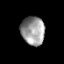
Tissue: prostate
Cell type: T cells
Senescence score: 0.6839
Nuclear area (px): 663
Mean DAPI intensity: 153.359